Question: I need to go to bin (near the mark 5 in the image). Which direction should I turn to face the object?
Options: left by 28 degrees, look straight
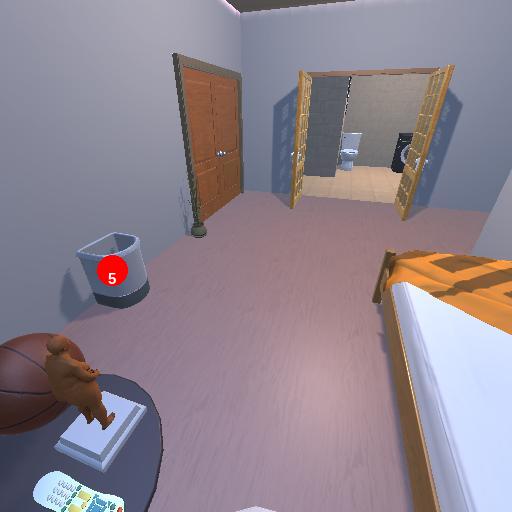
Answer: left by 28 degrees